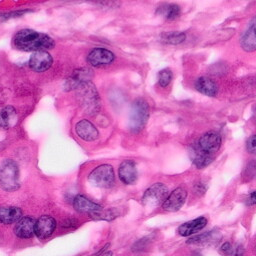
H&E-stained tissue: Pancreatic